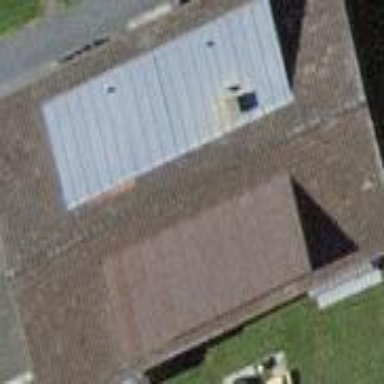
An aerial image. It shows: Residential building with gabled roof.